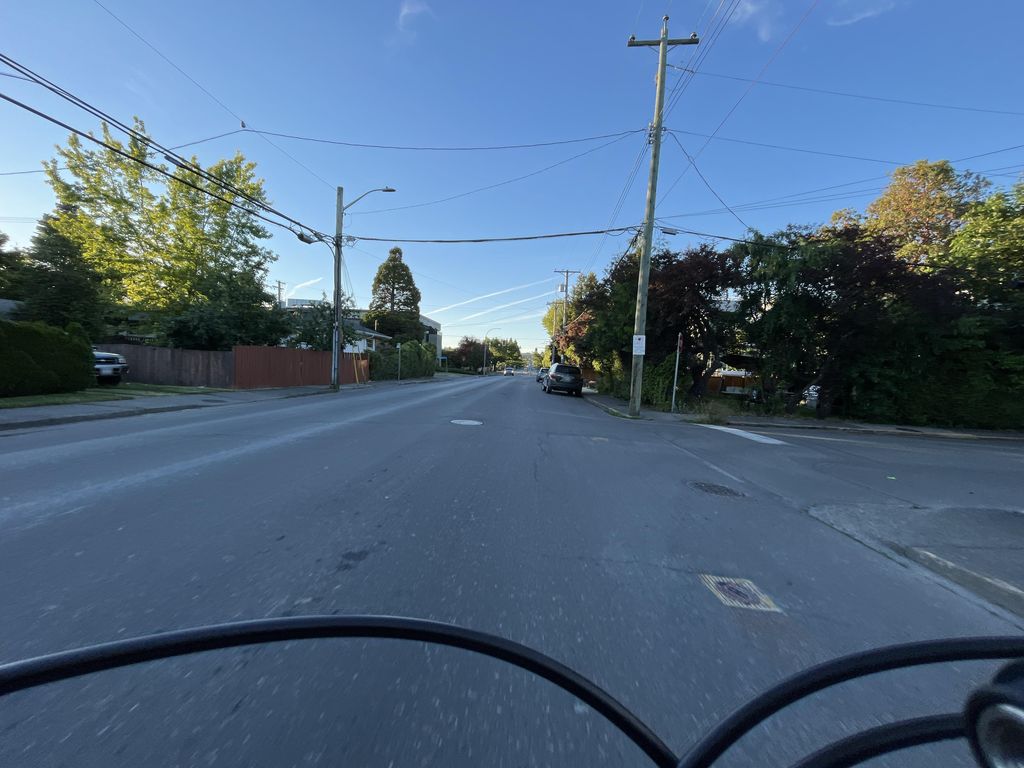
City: victoria